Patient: sex M, age 71
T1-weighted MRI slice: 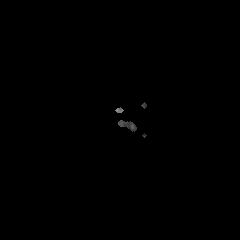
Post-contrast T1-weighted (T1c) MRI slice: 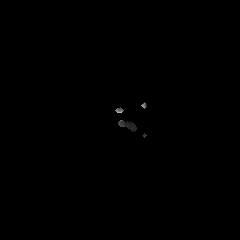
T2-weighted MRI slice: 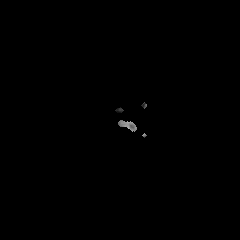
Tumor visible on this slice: no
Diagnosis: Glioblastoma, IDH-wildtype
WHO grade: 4